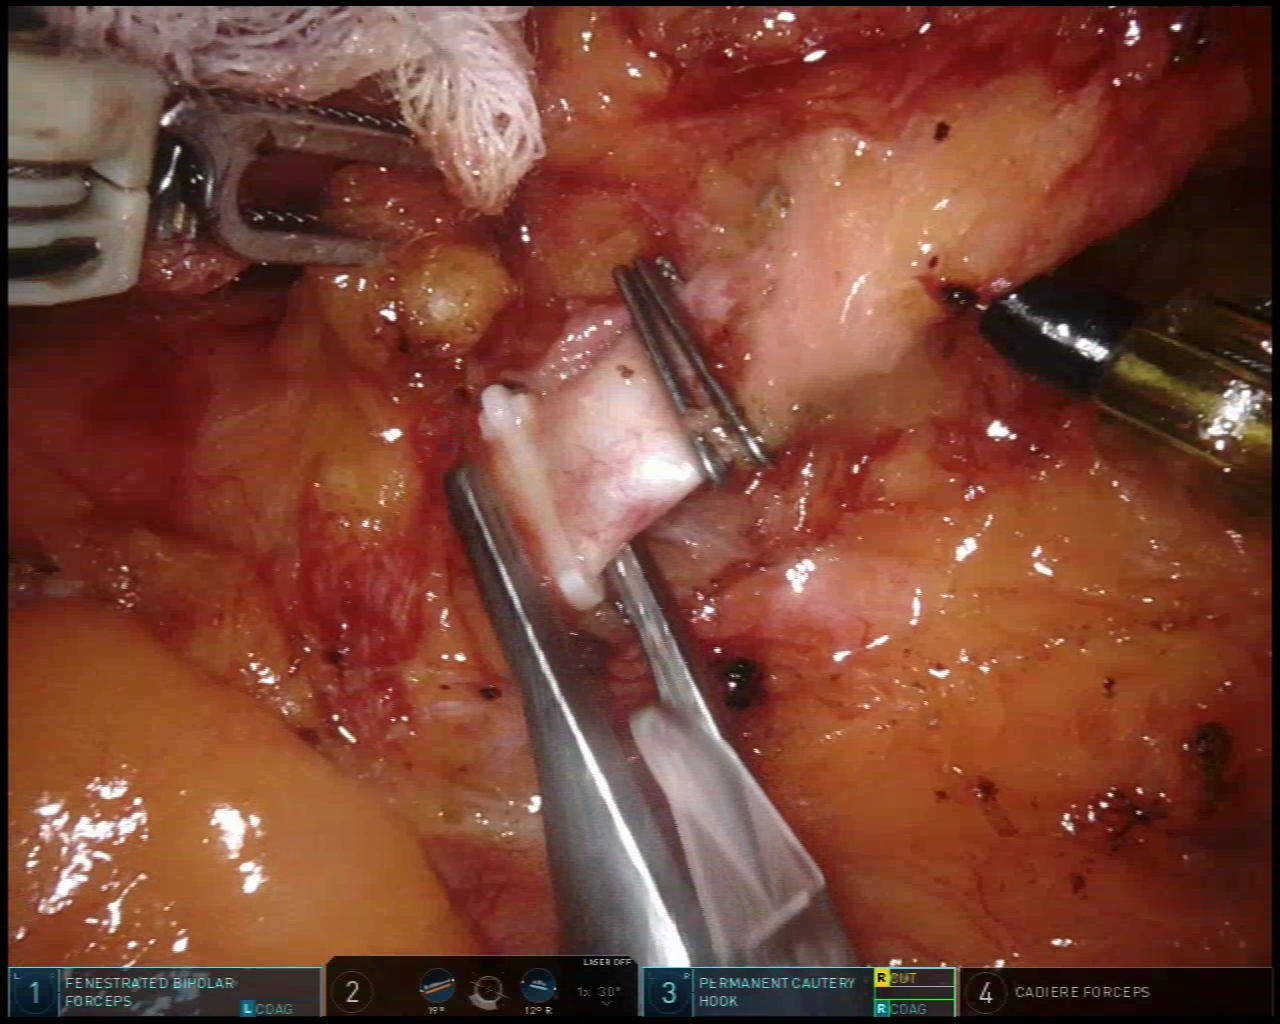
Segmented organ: inferior_mesenteric_artery
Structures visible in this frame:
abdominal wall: no
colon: no
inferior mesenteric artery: yes
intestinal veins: no
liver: no
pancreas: no
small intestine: no
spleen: no
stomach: no
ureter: no
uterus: no
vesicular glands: no